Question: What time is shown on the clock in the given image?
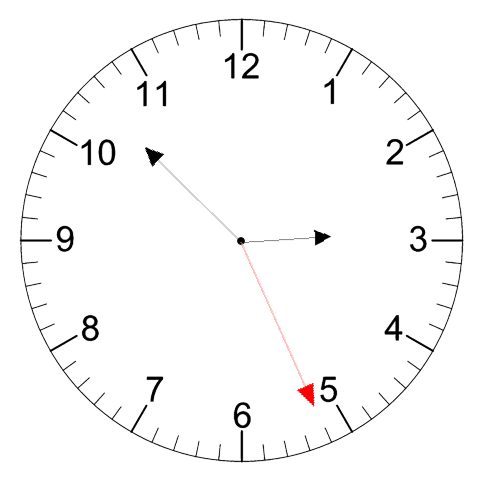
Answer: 02:52:26